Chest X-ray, PA view. Patient: 68 years old, sex M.
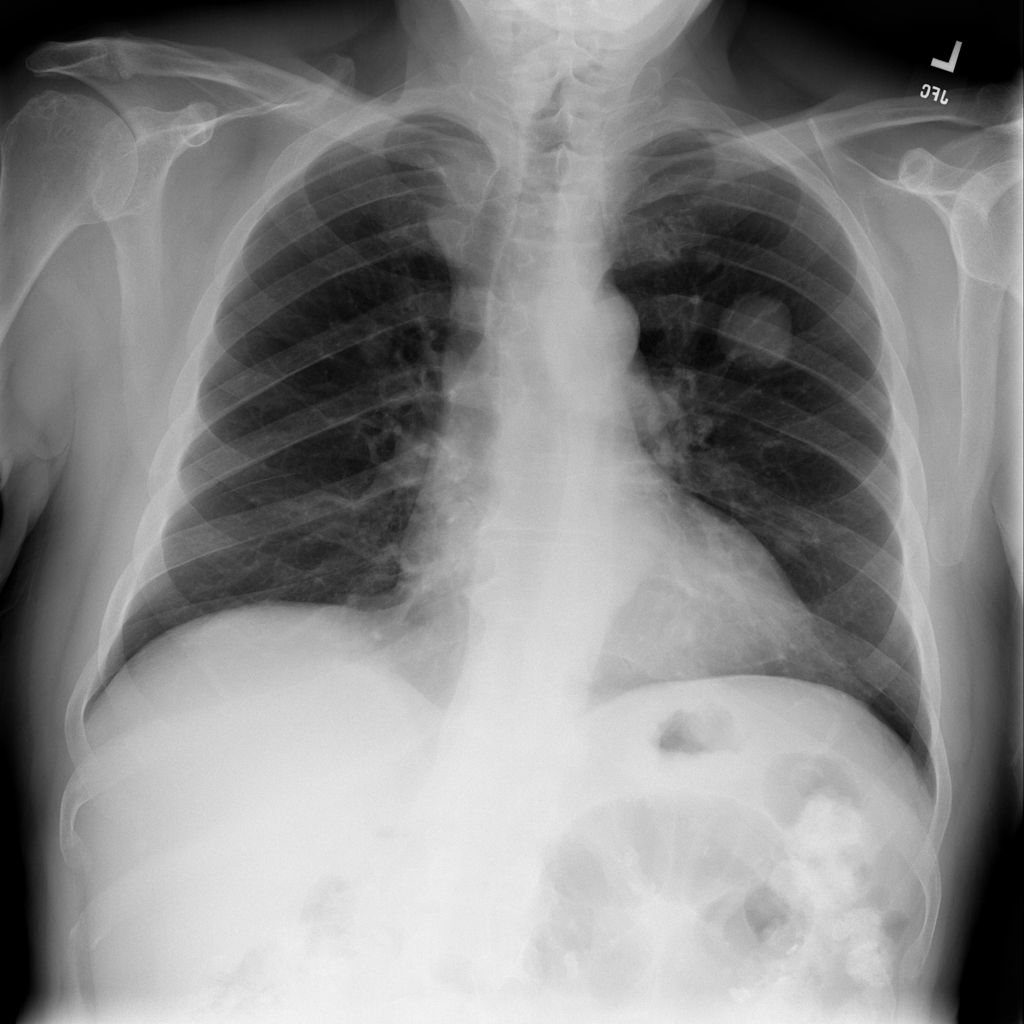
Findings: Nodule